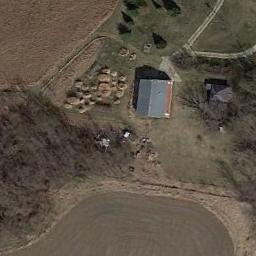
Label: sparse_residential